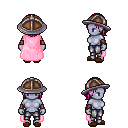
a pixel art fantasy rpg character, female body template, dark elf, purple skin, pink cape, metal pants, pink long bangs hairstyle, chain helm, cloth bracers, brown slippers, four views (front, back, left, right), 2x2 character sprite sheet, small pixel art, hard edges, no anti-aliasing